Interaction volume radius: 10 \u00c5
Interaction volume height: 30 \u00c5
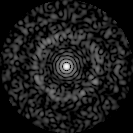
Disorder parameter: 0.8365